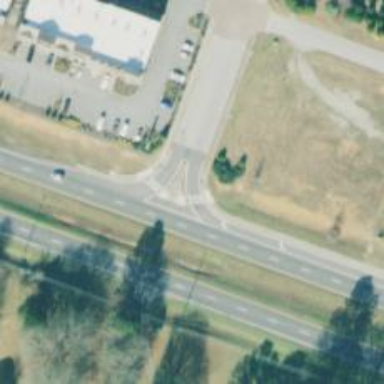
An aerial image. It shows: Trunk link road with asphalt surface.